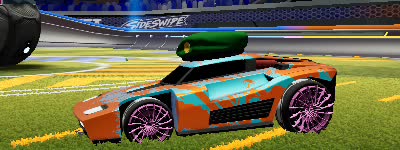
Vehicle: breakout